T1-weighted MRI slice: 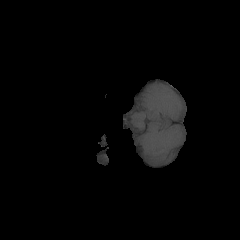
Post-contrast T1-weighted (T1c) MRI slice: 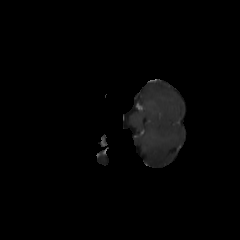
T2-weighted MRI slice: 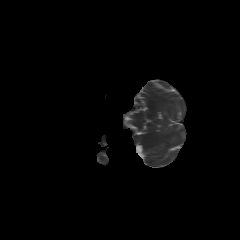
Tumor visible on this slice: no